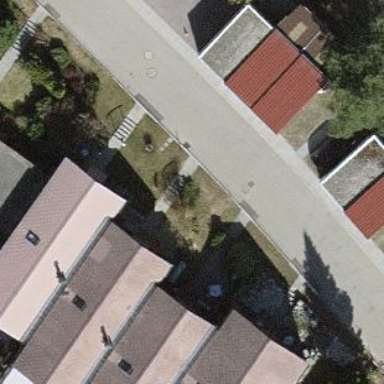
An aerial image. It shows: Gabled roofed house.